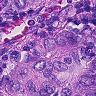
Metastatic tissue present: yes